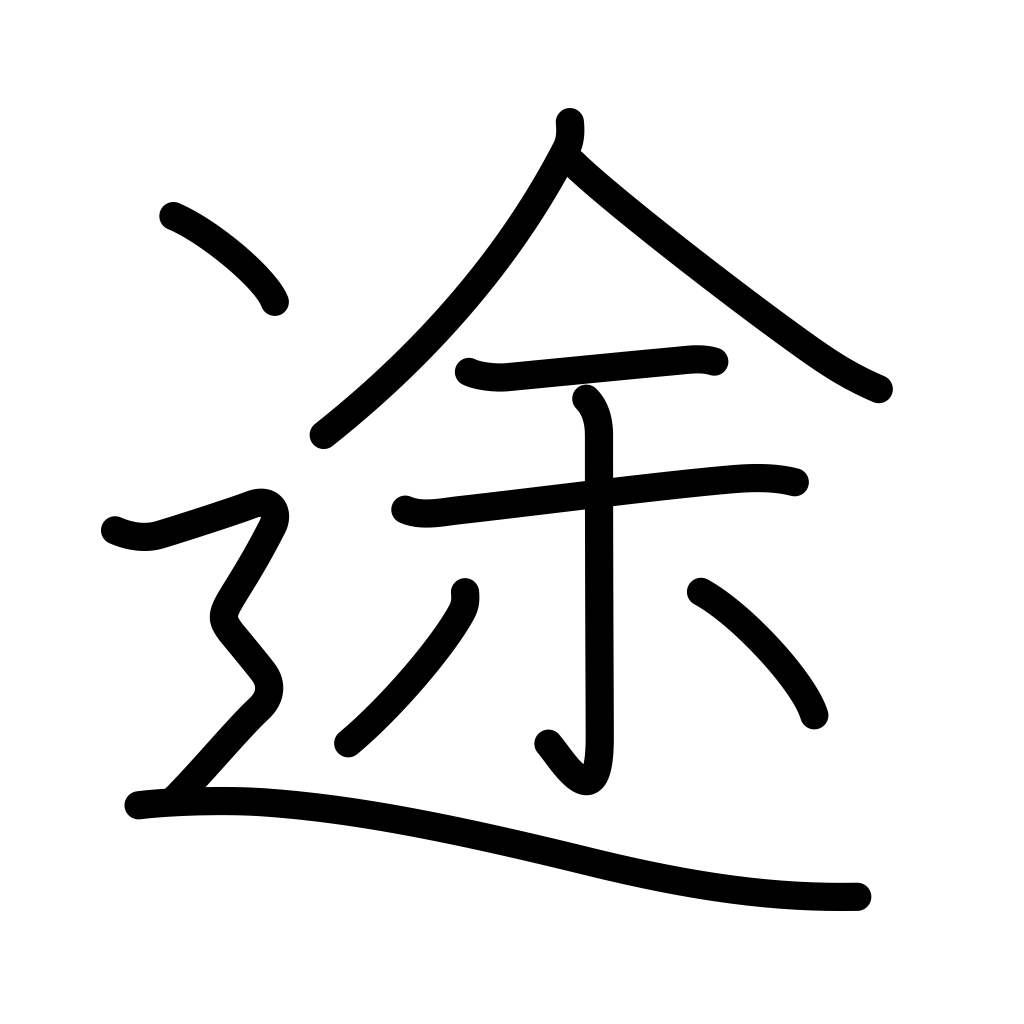
Meaning: route, way, road